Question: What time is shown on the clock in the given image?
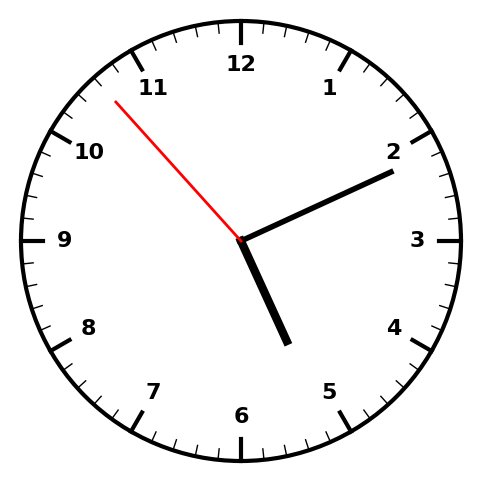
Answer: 05:10:53